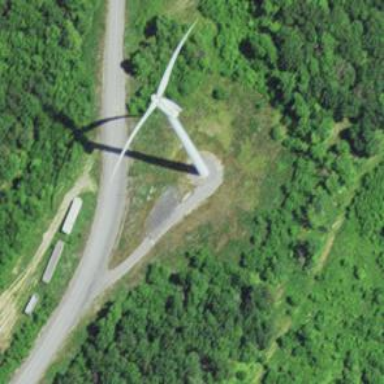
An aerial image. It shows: Wind generator with horizontal axis. The generator is wind turbine.